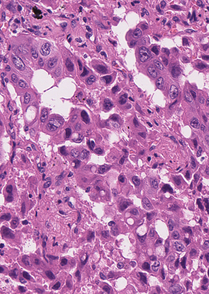
Tumor epithelial tissue: yes
Tumor-associated stroma tissue: yes
Normal tissue: no